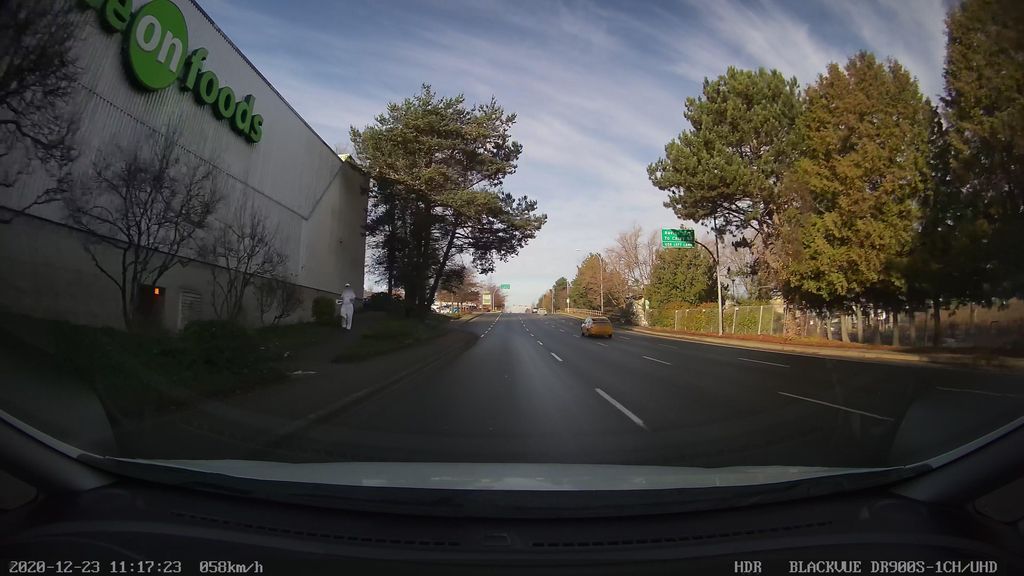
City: victoria